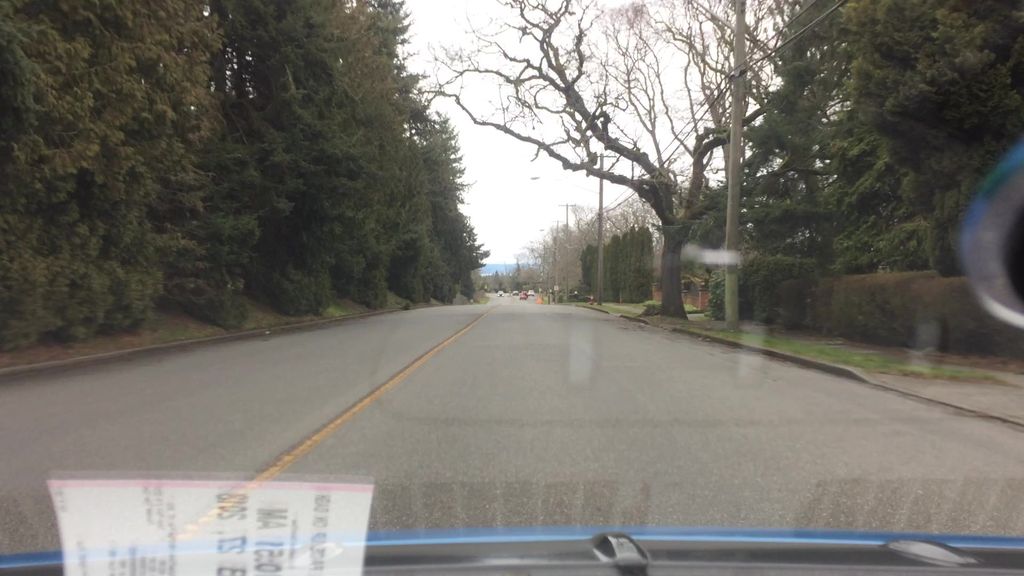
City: victoria